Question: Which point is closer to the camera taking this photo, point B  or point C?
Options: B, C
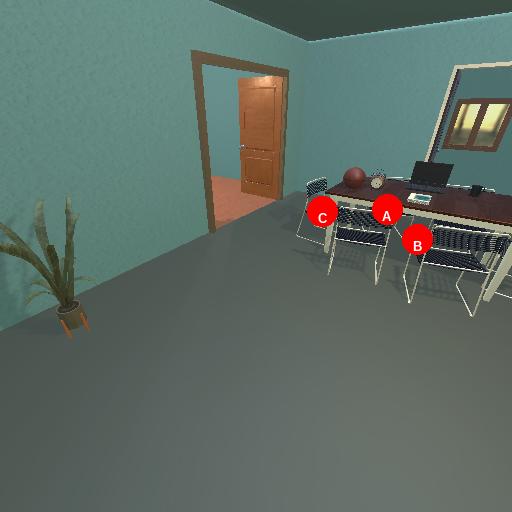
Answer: B